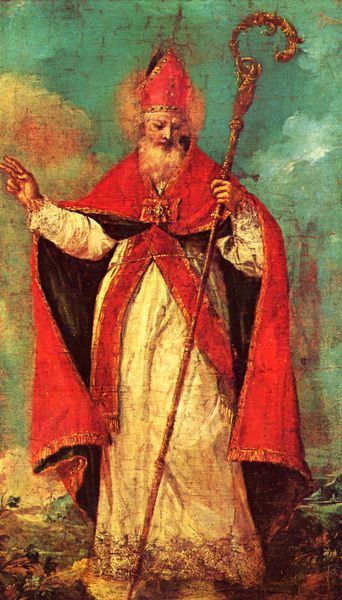
Titel: Segnender Heiliger Nicolaus
Künstler: Francesco de' Guardi
Standort: Trieste
Institution: Museo Storico del Castello di Miramare
Schlagwörter: berg, blau, gemälde, gott, hand, himmel, mann, schatten, umhang, weiß, wolken, gelb, grün, landschaft, ocker, blumen, braun, finger, geste, hintergrund, hut, licht, nase, orange, profil, schwarz, türkis, vordergrund, blick, gürtel, rot, wolke, beige, hochformat, alt, bart, kappe, mütze, arme, barock, bärtig, falten, gesicht, kleidung, spitze, stehen, vollbart, ärmel, bildnis, hände, porträt, öl, erde, kirche, sonne, bestickt, figur, gewand, gold, haare, kutte, mantel, stehend, saum, brosche, krone, renaissance, rosa, seide, stock, bewölkt, schärpe, kopfbedeckung, schleppe, schiff, haltung, stab, risse, ölgemälde, bischof, papst, robe, gesenkt, faltenwurf, alter, greis, kreuz, religion, beten, gebet, heiligenschein, firnis, malerisch, hüfte, priester, religiös, segen, segnen, segnung, heiliger, mitra, tiara, hirtenstab, goldrand, heilig, glauben, hirte, christentum, göttlich, ornat, zepter, liturgie, sege, segensgestus, katholisch, bischofsstab, kardinalrot, fibel, hirt, ganz, albe, nikolaus, krummstab, weisshaarig, krümme, bischofsmütze, pallium, cappa, bischofstab, flammrot, bestrahlt, bischofsstab rot, peace, stap, n, geilstlicher, bischoff mitra bischoffsstab segensgestus